Field crop: tomato
Growth stage: 2
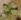
Species: solanum